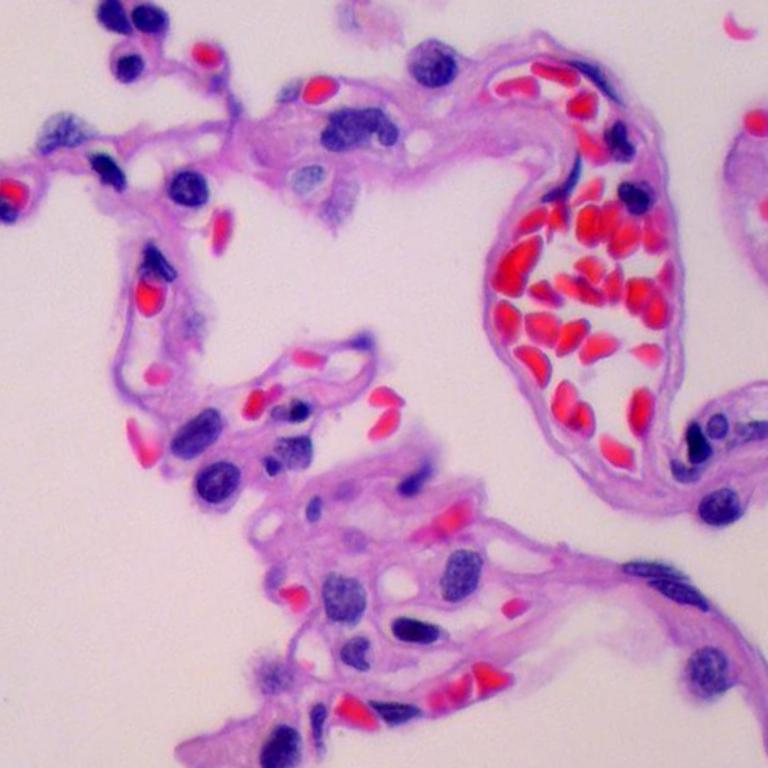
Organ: lung
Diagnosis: benign